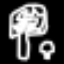
Label: mushroom